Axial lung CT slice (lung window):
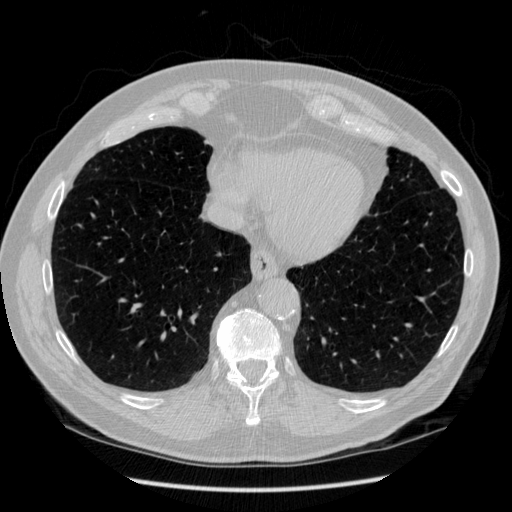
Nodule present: no